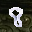
Label: 8